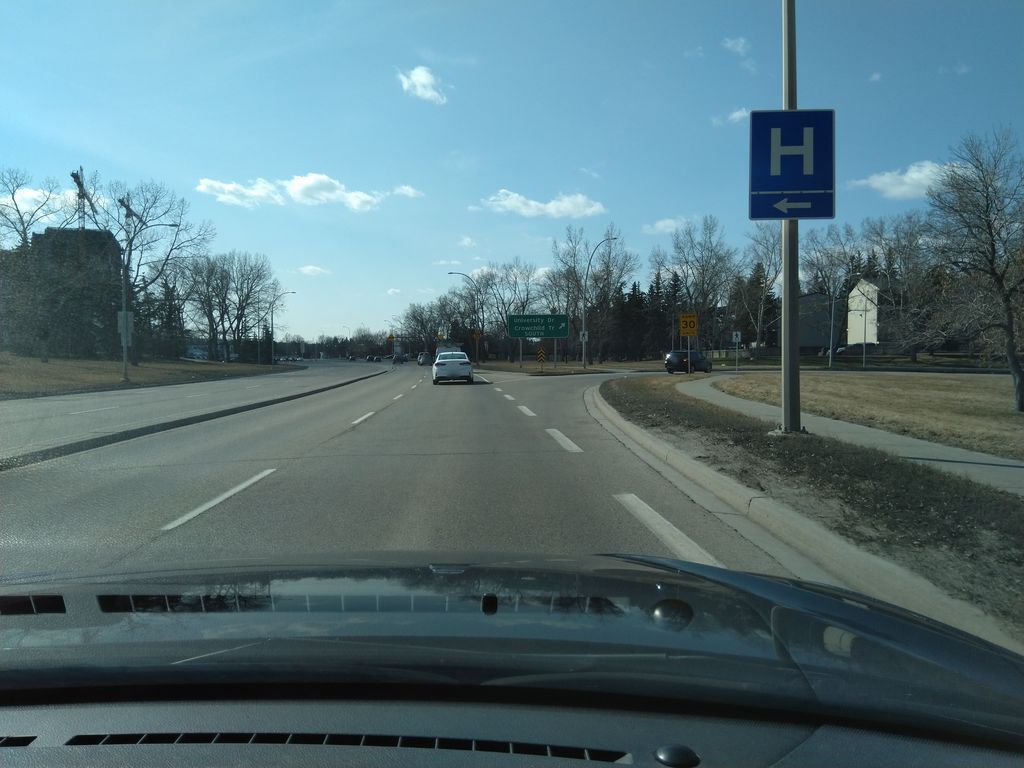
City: calgary